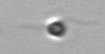
Label: flagellate